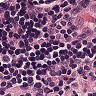
Metastatic tissue present: no